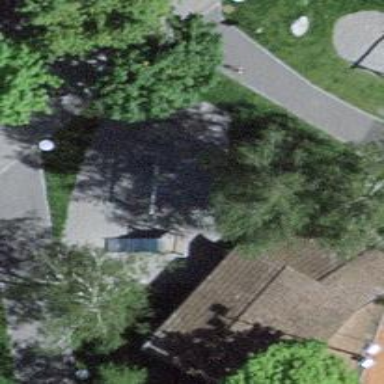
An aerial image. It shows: Playground area for leisure activities on the land.